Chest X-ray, AP view. Patient: 41 years old, sex F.
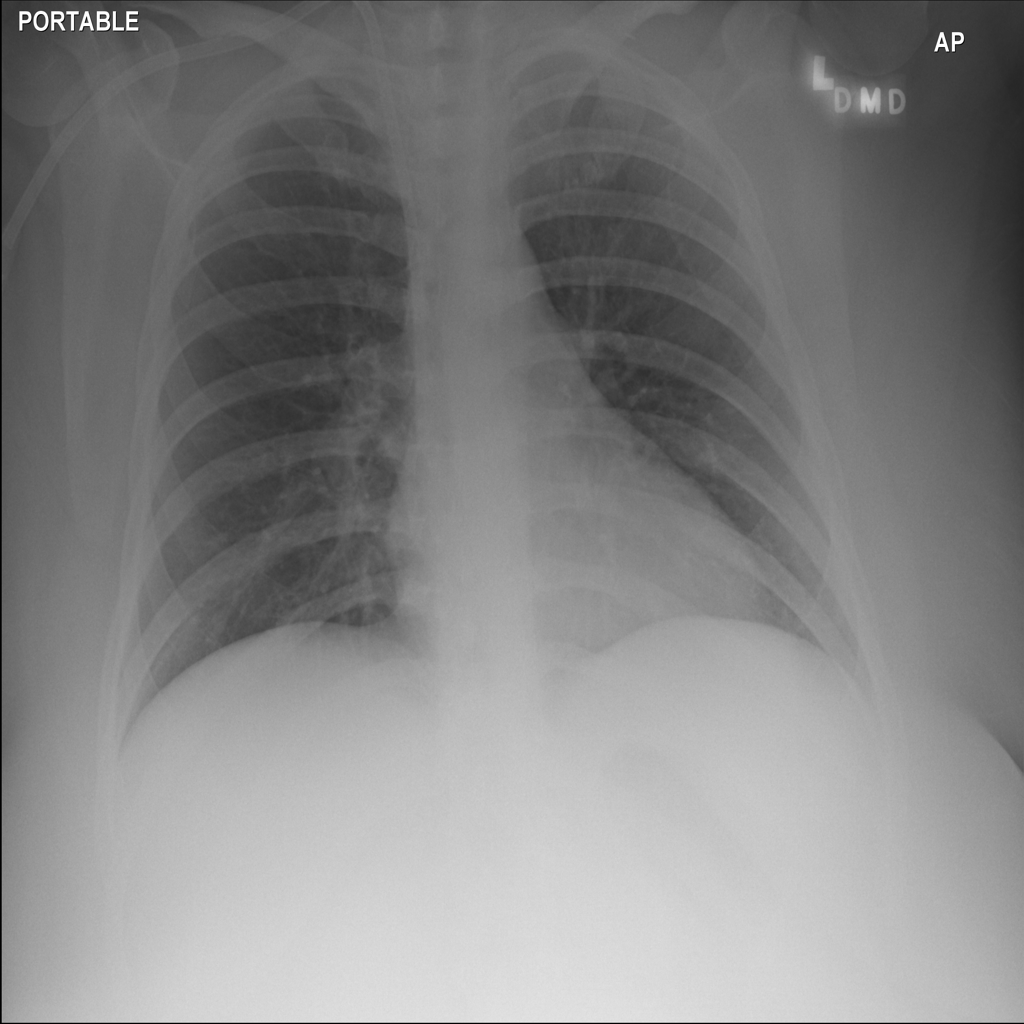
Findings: No Finding